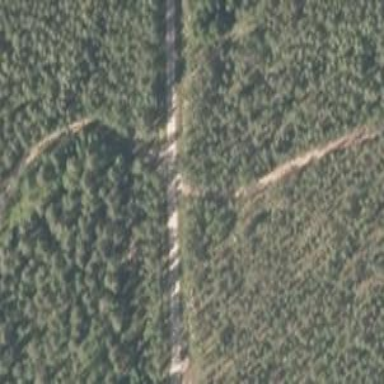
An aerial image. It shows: Unclassified road.